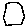
Label: hexagon